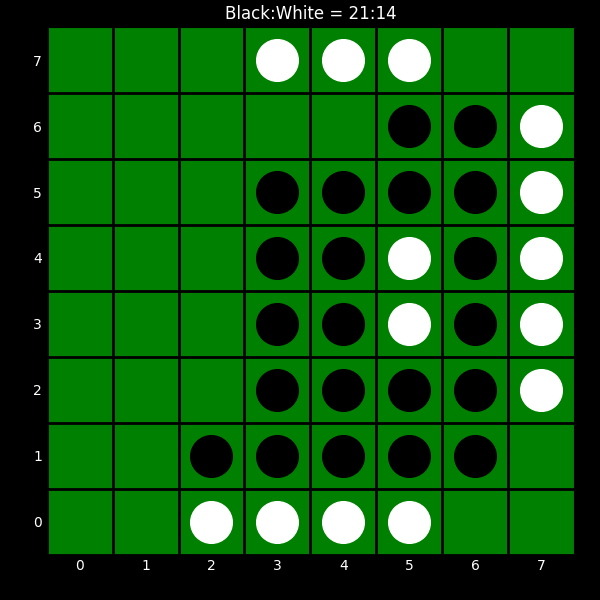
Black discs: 21
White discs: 14